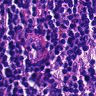
Metastatic tissue present: no